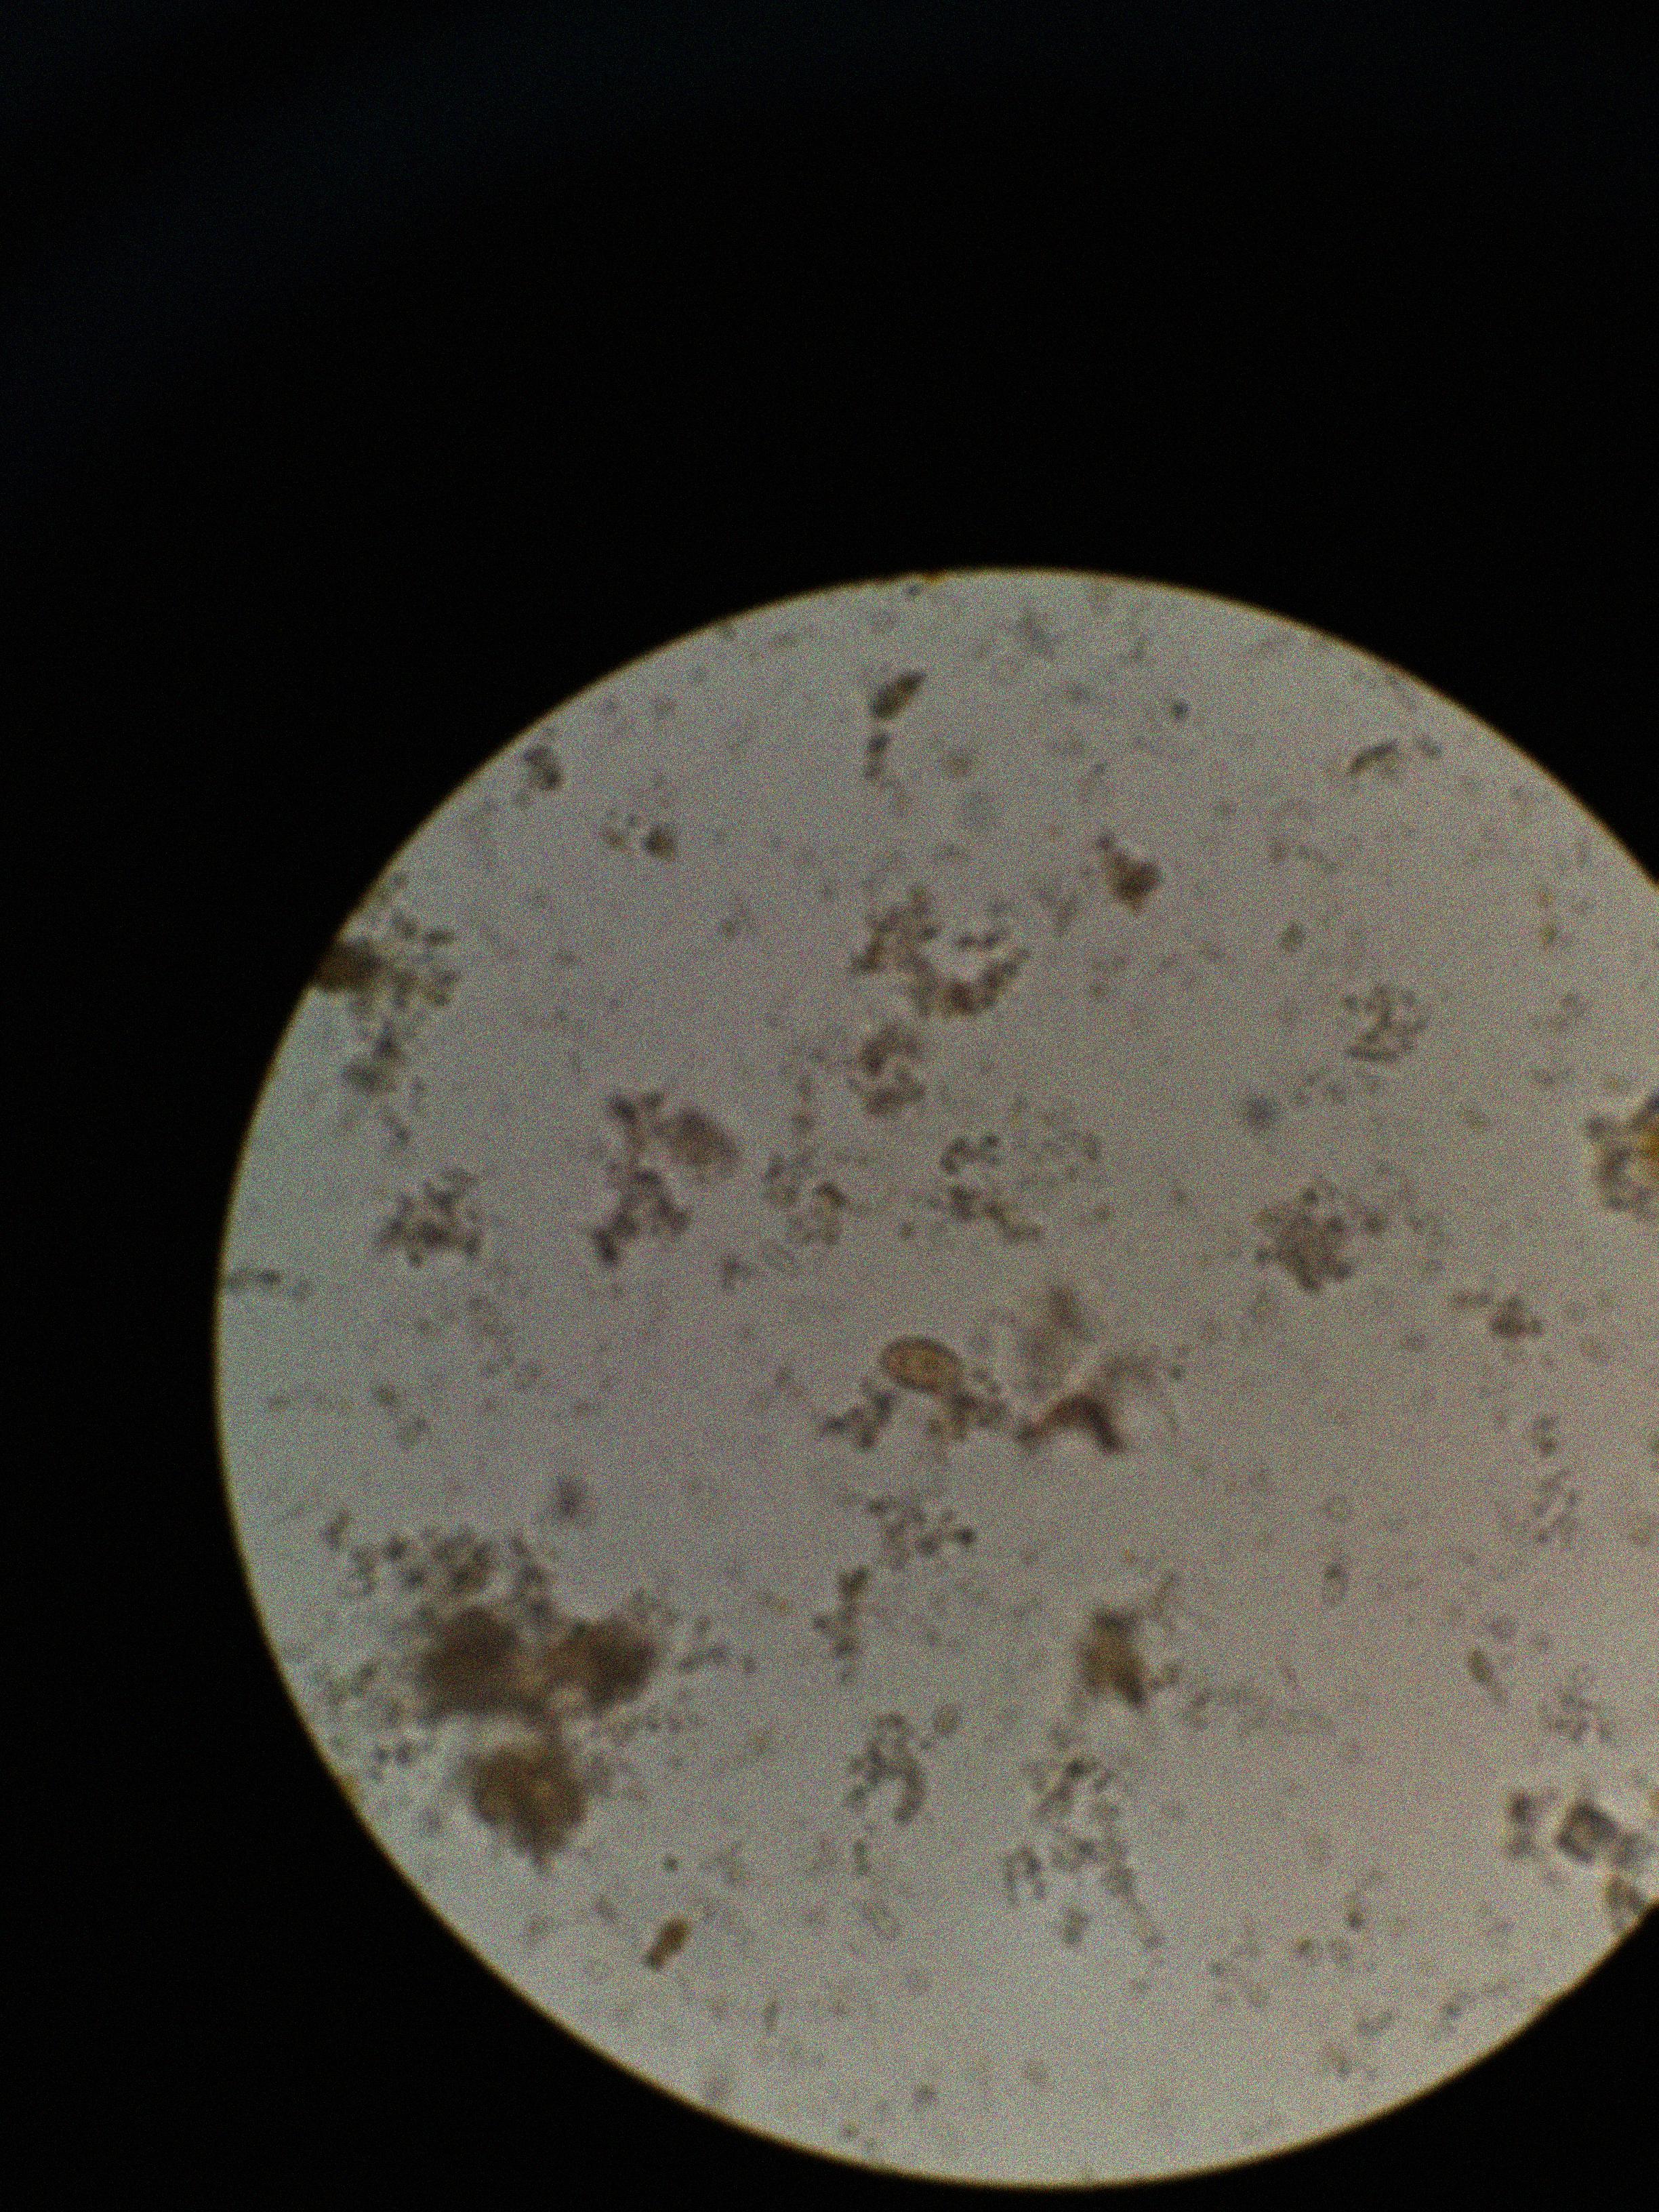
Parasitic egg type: Opisthorchis viverrine